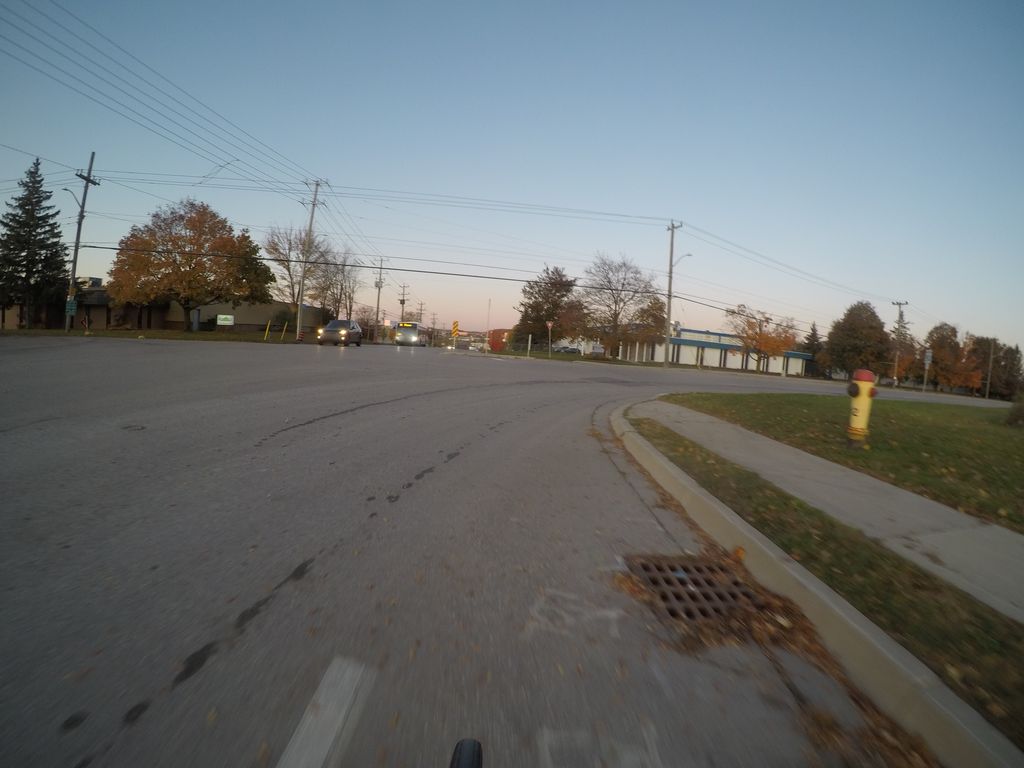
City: kitchener-waterloo